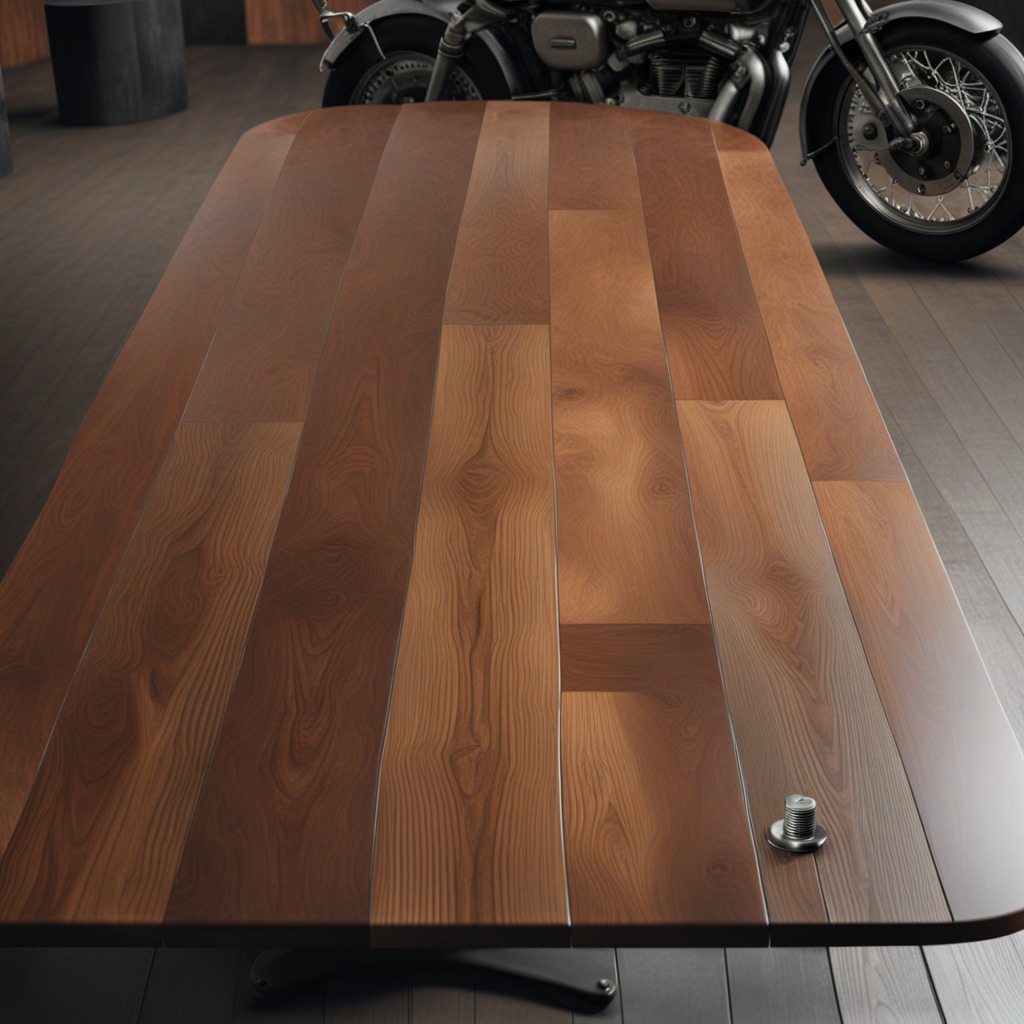
A metal screw is lying on an oil-spilled wooden table in a vintage motorcycle garage.